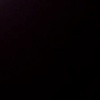
Label: space